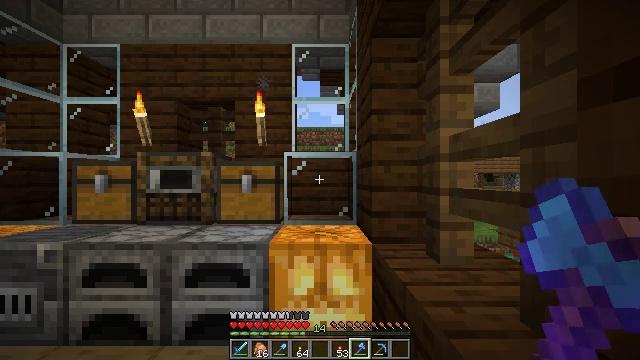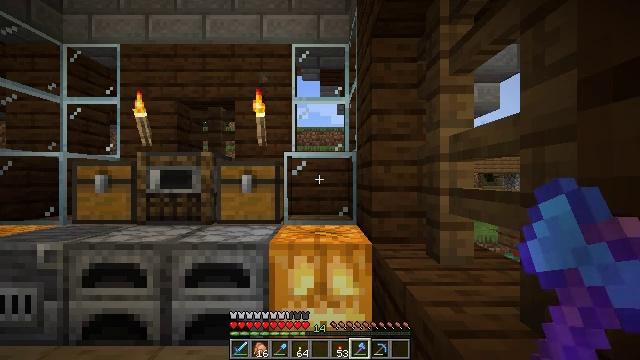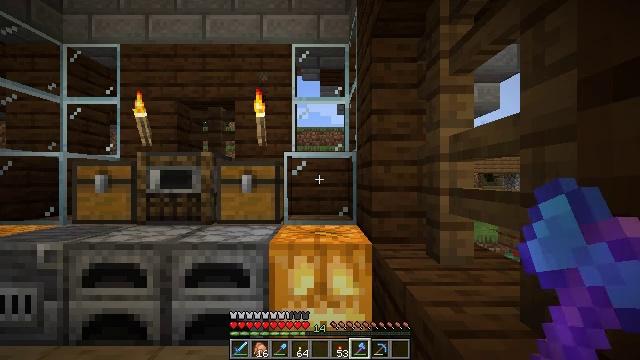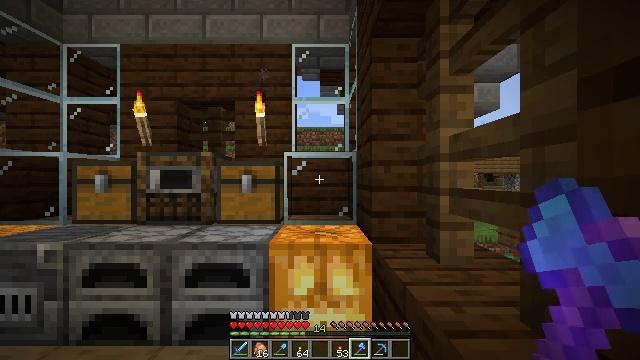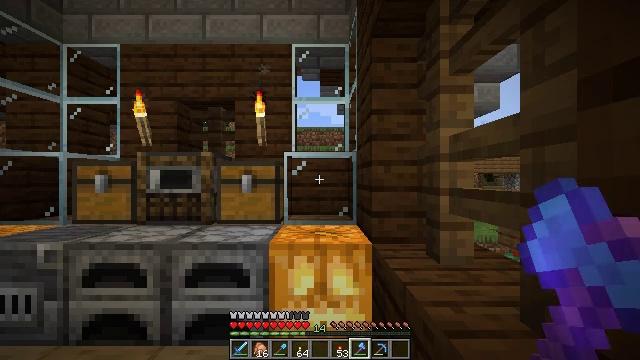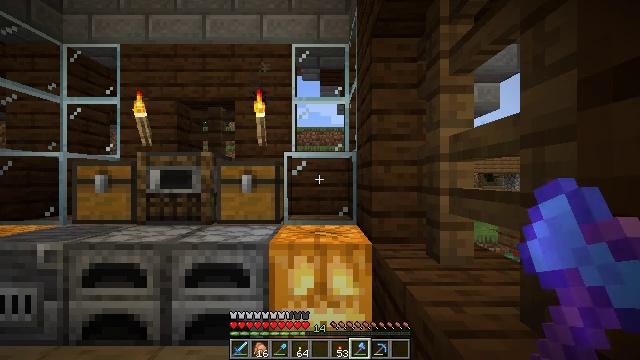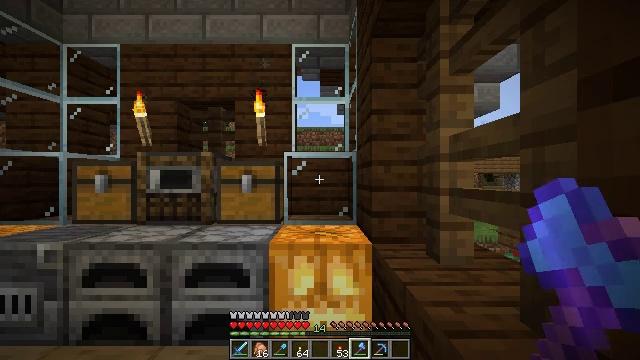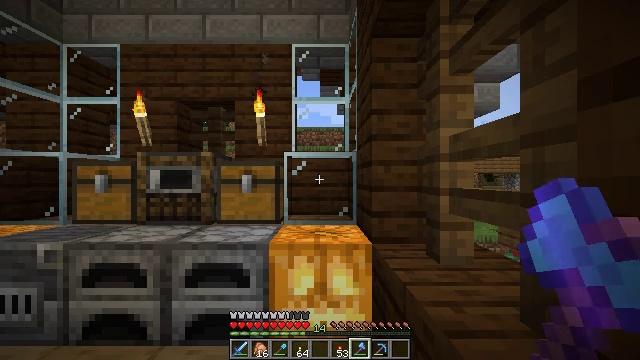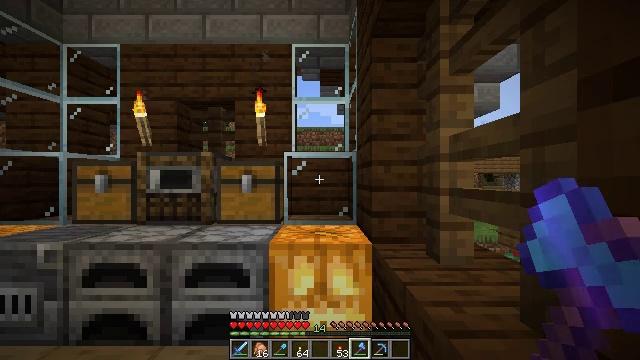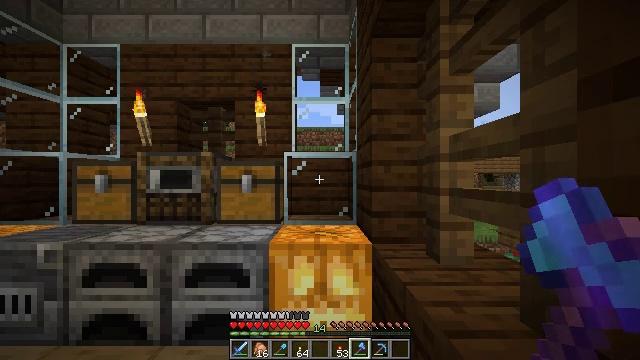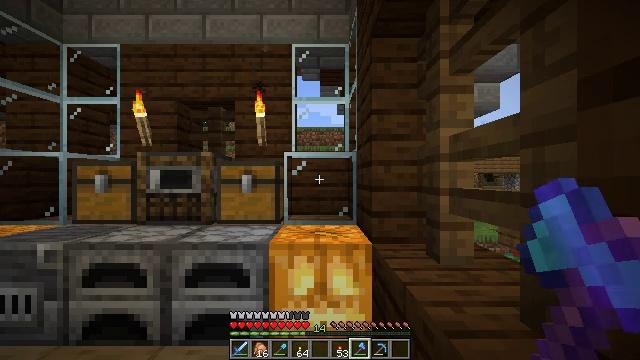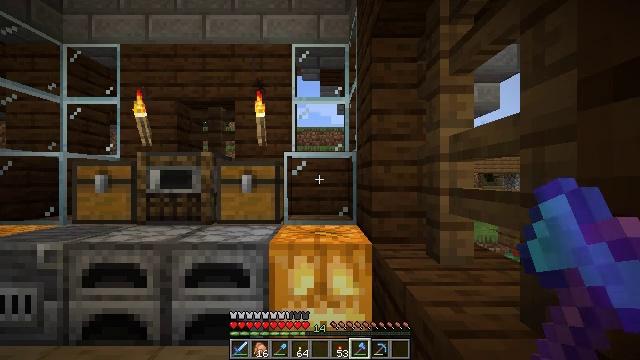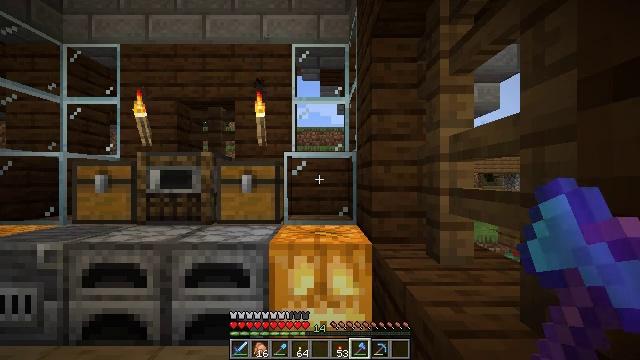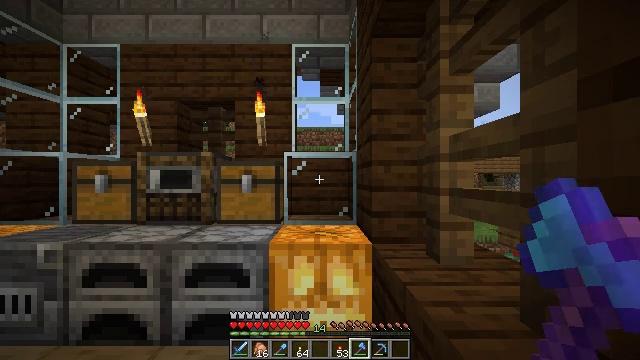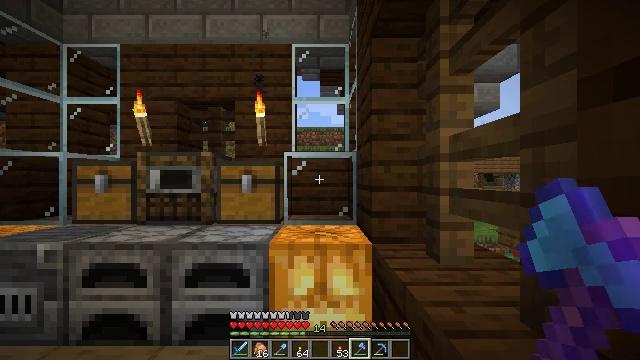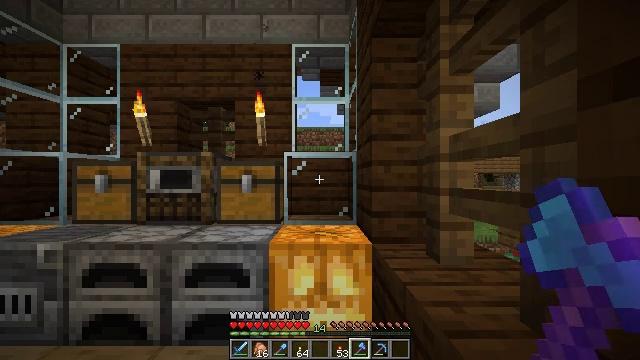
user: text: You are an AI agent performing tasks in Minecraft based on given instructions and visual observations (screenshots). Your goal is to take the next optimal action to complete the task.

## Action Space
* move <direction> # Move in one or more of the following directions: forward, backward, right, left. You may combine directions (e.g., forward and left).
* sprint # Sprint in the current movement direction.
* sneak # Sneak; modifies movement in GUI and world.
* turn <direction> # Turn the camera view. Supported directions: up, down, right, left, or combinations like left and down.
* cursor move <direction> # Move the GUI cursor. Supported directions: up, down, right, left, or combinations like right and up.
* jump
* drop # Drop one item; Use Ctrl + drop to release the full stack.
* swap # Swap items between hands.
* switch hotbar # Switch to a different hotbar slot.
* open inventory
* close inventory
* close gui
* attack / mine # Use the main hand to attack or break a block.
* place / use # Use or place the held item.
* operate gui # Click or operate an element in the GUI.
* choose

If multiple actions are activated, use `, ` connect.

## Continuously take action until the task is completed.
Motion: motion action
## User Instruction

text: Craft a brown bed with wool and dye.
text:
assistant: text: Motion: no_op
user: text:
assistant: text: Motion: no_op
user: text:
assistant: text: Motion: no_op
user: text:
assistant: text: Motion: no_op
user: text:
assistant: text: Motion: no_op
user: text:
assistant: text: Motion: no_op
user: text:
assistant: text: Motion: no_op
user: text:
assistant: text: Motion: no_op
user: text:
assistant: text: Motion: no_op
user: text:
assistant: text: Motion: no_op
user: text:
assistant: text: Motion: no_op
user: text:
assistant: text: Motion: no_op
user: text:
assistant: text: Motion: no_op
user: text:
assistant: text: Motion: no_op
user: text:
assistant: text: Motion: no_op
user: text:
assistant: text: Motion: no_op
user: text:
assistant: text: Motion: no_op
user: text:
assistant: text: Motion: no_op
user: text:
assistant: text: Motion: no_op
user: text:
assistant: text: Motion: no_op
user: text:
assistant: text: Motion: no_op
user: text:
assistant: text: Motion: no_op
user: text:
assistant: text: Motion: no_op
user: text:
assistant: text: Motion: no_op
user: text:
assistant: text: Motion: no_op
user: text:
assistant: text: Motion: no_op
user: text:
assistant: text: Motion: no_op
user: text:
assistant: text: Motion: no_op
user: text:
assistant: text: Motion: no_op
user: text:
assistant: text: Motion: no_op